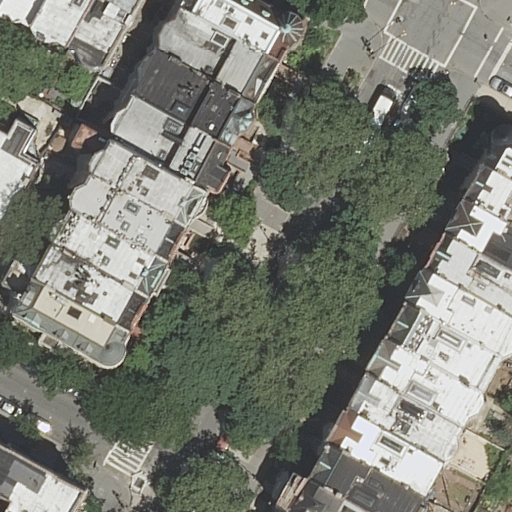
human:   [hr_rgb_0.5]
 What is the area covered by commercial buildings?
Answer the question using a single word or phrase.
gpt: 0m2

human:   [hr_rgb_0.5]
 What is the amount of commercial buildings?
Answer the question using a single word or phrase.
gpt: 0

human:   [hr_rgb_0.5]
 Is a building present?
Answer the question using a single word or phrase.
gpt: yes

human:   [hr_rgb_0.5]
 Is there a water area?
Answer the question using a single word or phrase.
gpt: no

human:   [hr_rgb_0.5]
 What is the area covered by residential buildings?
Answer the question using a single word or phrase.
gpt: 4229m2

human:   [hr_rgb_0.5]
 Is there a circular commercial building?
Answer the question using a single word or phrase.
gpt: no

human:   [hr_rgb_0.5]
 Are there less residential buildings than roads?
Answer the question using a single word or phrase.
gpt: no

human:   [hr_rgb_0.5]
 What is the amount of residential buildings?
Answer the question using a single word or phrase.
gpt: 26

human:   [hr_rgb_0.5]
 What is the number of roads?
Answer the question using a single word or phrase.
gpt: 3

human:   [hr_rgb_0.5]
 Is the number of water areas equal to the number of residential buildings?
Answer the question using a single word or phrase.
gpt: no

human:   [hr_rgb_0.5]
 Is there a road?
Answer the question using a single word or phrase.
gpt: yes

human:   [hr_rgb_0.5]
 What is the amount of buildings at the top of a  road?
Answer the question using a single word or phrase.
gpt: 20

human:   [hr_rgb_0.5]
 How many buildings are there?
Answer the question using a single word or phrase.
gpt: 26

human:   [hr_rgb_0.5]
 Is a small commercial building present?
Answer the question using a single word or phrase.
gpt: no

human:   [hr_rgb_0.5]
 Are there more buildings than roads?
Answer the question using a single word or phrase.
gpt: yes

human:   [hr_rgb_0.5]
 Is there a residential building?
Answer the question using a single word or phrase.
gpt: yes

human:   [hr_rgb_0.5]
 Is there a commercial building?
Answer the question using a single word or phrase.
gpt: no

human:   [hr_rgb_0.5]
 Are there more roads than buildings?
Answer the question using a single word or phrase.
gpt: no

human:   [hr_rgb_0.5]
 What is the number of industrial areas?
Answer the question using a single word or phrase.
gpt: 0

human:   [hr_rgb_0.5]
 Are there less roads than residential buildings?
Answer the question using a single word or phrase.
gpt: yes

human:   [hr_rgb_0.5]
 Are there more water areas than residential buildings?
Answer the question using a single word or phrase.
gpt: no

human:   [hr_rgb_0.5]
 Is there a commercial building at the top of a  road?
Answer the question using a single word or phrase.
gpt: no

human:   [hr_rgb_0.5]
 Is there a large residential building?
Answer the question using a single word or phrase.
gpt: yes

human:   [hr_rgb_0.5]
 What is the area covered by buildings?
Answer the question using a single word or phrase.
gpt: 4229m2

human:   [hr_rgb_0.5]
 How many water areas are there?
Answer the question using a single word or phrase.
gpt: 0

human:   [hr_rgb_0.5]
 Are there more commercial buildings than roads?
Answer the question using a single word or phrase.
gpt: no

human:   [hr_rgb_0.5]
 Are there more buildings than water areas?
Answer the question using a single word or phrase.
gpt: yes

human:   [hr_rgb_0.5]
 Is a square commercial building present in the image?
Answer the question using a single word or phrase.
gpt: no

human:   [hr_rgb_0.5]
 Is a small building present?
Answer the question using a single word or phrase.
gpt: yes

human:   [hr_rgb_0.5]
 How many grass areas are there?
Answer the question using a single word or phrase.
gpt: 0

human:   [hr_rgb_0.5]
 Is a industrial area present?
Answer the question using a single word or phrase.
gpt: no

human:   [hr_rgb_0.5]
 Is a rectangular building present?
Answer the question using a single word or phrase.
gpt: yes

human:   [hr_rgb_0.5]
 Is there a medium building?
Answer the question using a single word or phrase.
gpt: yes

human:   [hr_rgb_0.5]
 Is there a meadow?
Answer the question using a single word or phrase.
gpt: no

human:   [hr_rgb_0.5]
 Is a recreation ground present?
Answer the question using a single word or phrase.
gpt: no

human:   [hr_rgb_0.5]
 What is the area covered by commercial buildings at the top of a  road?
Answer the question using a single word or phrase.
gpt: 0m2

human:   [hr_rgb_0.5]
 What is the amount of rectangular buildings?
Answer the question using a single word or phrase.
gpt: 17

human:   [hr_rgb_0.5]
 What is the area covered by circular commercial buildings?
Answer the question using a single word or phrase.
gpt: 0m2

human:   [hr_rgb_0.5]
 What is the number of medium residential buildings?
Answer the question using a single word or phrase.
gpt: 18

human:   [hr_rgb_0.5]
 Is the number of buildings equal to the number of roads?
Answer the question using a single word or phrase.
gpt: no

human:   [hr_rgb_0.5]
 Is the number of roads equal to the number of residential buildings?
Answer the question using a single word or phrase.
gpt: no

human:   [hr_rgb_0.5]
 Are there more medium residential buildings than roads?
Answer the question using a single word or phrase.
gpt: yes

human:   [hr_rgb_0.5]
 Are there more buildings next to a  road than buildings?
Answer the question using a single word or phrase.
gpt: no

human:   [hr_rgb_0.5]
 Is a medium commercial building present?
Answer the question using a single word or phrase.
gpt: no

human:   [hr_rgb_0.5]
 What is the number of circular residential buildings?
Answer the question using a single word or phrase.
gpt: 0

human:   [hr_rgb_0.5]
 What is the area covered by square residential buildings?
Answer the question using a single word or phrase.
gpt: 0m2

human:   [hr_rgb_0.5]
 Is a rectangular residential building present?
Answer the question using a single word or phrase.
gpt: yes

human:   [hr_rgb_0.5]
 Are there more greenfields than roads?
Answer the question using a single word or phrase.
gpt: no

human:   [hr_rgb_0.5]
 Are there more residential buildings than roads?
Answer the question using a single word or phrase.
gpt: yes

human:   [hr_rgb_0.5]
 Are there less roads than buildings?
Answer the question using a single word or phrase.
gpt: yes

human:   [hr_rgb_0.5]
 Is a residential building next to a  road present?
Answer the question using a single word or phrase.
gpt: yes

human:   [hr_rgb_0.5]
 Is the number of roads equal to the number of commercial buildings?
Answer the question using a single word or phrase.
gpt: no

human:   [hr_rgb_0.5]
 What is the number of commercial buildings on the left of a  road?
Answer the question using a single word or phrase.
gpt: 0

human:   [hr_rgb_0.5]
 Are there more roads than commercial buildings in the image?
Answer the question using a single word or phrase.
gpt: yes

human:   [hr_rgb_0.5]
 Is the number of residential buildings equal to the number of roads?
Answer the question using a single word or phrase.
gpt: no

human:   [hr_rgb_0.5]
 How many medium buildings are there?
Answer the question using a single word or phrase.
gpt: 18

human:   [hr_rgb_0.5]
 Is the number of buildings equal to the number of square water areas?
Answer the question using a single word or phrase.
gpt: no

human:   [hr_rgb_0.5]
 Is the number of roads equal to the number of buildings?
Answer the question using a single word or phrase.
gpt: no

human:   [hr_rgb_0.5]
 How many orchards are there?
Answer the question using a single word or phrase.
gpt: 0

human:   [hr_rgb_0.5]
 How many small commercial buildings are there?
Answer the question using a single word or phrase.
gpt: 0

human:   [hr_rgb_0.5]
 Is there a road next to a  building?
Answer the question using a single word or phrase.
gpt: yes

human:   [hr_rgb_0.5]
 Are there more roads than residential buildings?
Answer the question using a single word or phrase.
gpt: no

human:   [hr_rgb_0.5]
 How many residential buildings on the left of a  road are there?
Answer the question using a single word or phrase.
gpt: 18

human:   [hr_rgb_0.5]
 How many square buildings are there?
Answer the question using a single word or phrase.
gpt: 0